Field crop: maize
Growth stage: 2
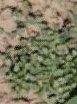
Species: convolvulus